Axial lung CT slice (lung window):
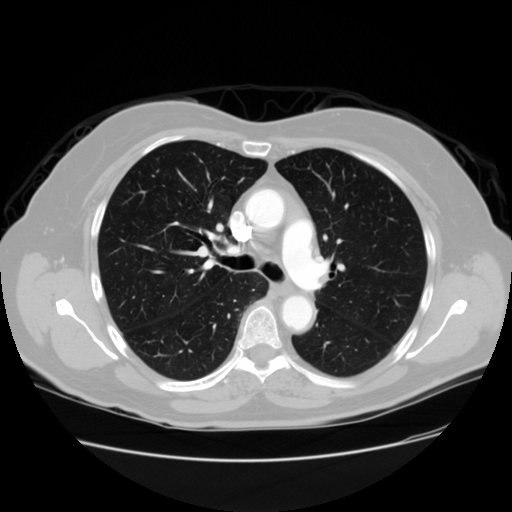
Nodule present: no